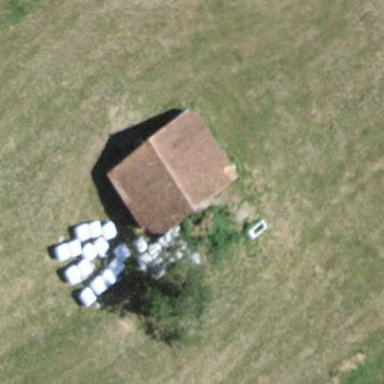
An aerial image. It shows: Barn.